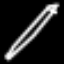
Label: pencil